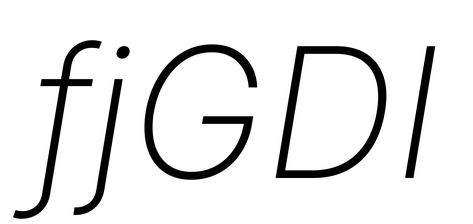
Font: Inter-Italic_ExtraLight_Italic